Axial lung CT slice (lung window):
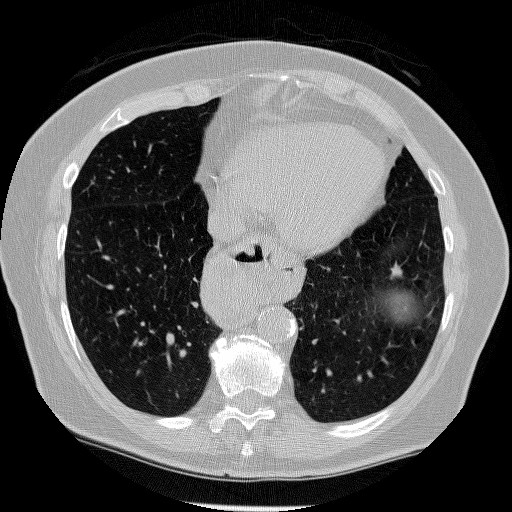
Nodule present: yes
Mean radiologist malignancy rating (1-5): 4.333